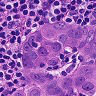
Metastatic tissue present: yes